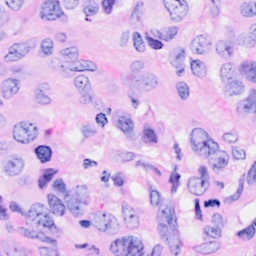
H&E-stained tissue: Breast